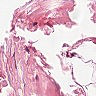
Metastatic tissue present: no